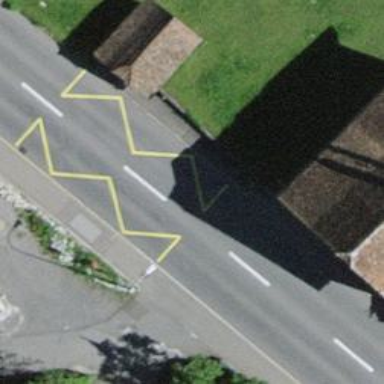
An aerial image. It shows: Bus stop with designated stop position for public transport.